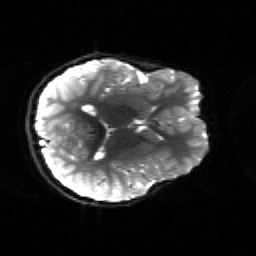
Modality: sbref
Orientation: axial
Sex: female
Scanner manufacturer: siemens
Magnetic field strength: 3 T
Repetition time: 5 s
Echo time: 0.071 s